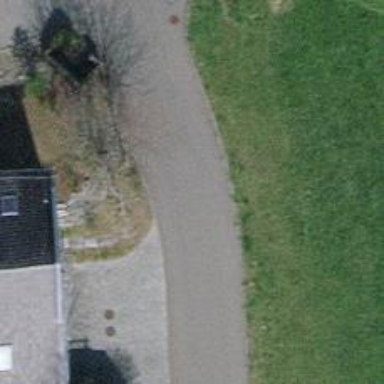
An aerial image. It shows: Smooth asphalt road in residential area.